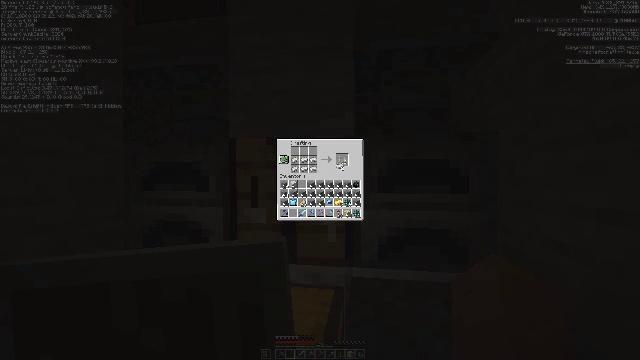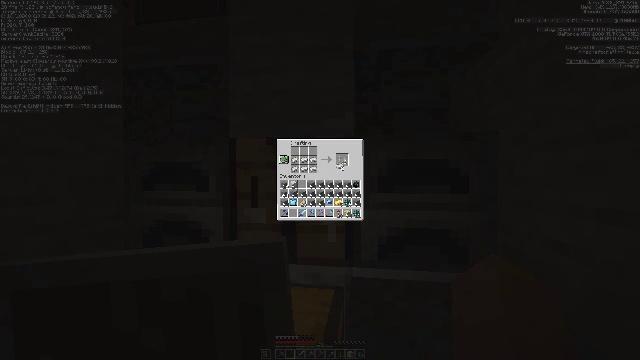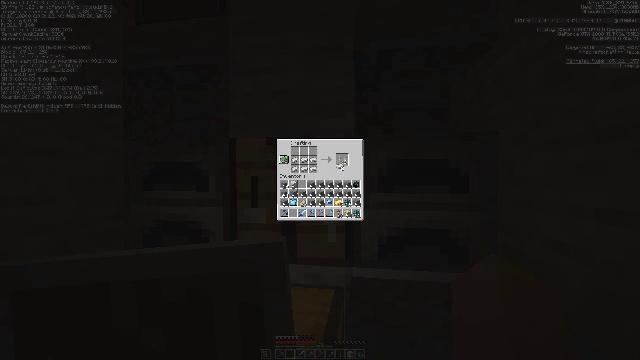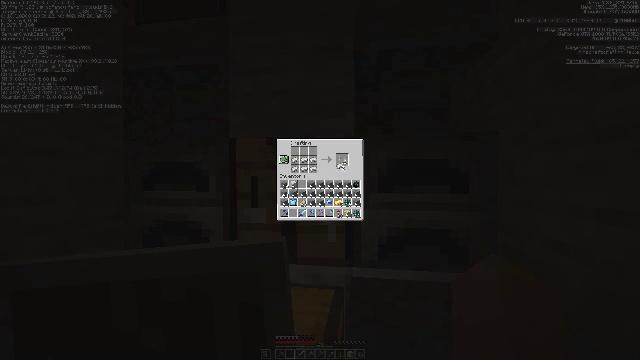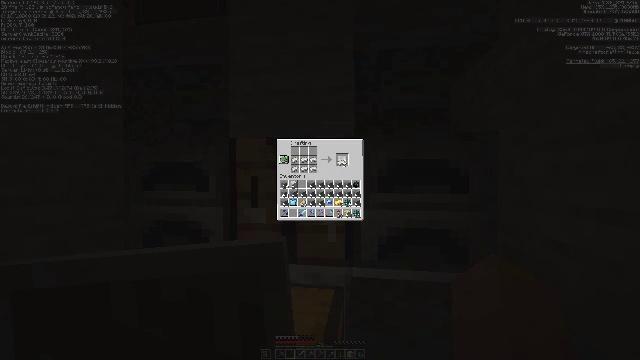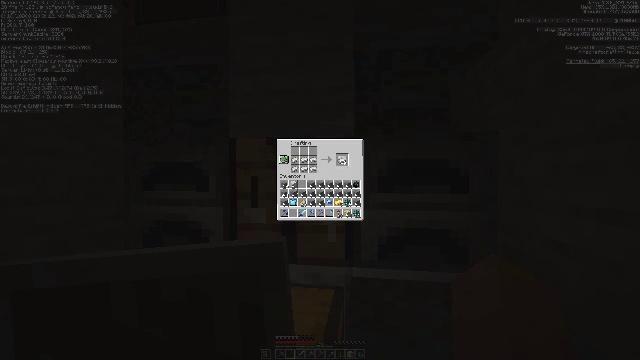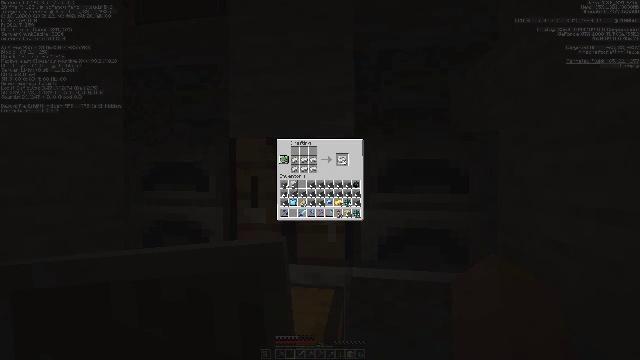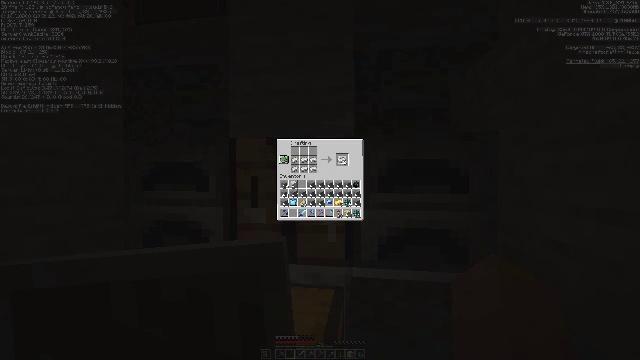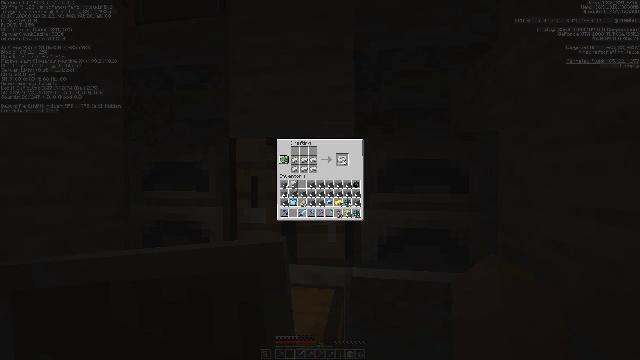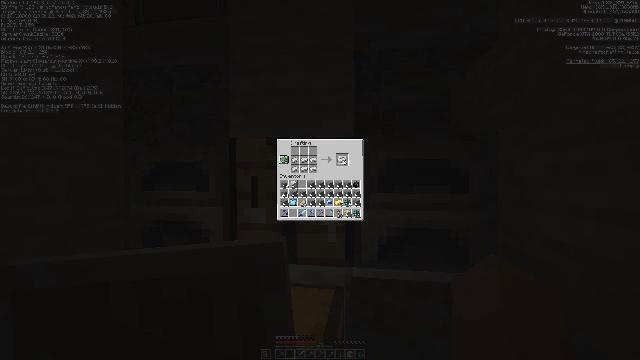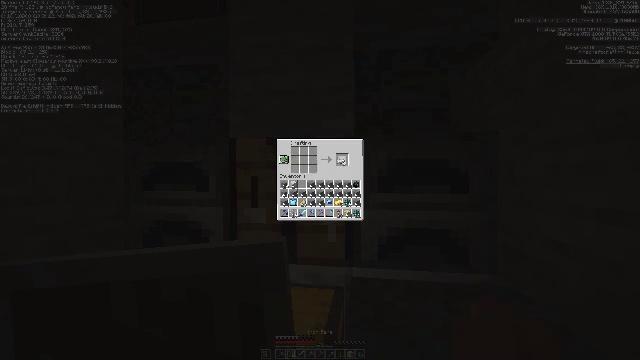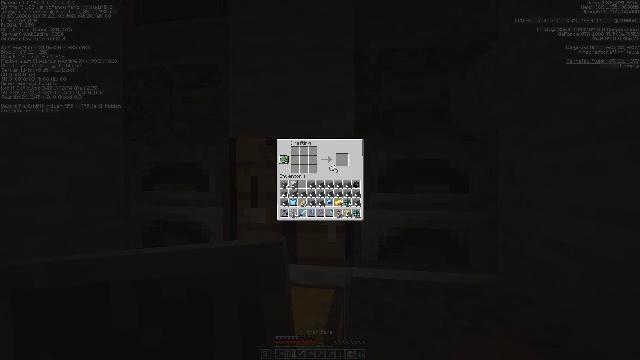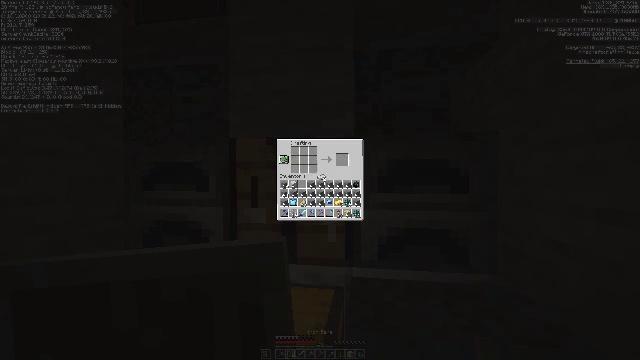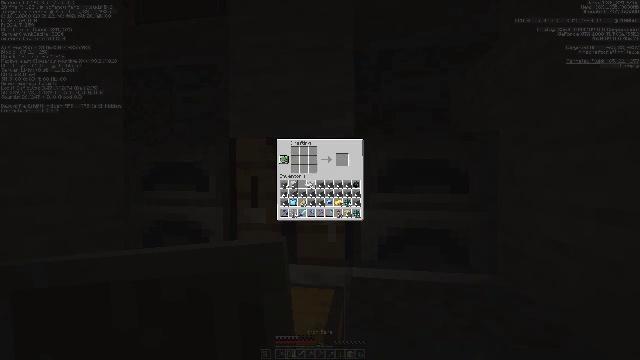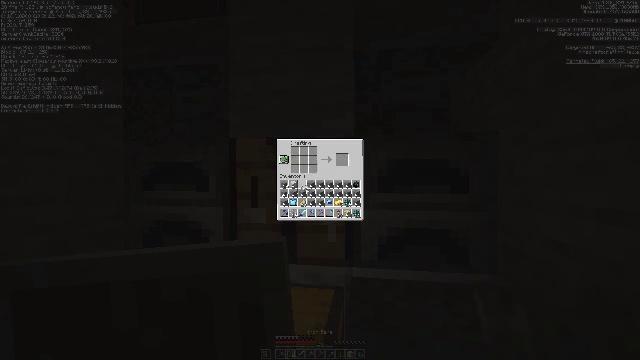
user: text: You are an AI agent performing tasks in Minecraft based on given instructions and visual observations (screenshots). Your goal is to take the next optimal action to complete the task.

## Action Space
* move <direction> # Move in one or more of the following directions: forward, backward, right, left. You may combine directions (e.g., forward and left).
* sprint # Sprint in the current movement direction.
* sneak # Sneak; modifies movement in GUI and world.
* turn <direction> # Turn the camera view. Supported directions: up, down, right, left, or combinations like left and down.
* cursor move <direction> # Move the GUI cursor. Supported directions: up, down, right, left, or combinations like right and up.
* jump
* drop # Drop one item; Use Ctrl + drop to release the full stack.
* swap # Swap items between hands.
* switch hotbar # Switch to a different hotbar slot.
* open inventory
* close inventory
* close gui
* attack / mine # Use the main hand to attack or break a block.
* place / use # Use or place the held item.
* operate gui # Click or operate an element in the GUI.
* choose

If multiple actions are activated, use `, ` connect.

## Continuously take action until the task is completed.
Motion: motion action
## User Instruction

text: Create iron bars from iron ingots in the crafting table.
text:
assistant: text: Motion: no_op
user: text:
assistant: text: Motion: no_op
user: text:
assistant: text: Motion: no_op
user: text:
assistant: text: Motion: no_op
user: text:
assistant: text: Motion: no_op
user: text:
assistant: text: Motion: sneak
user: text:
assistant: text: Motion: sneak, attack / mine
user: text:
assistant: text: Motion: sneak, attack / mine
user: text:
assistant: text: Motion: sneak, attack / mine
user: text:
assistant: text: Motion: sneak
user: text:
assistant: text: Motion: sneak, turn left and down
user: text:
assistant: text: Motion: turn left and down
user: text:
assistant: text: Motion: turn left and down
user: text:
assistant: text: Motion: no_op
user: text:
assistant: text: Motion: no_op